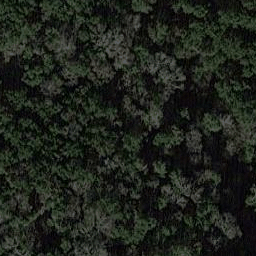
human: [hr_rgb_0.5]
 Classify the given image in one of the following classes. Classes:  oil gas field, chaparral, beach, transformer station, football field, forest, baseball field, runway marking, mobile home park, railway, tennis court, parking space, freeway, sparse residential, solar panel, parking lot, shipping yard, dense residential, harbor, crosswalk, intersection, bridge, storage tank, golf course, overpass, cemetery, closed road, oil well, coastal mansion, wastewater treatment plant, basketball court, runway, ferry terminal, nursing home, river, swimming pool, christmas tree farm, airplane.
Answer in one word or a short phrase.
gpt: forest